Interaction volume radius: 10 \u00c5
Interaction volume height: 15 \u00c5
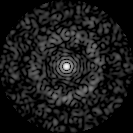
Disorder parameter: 0.8352